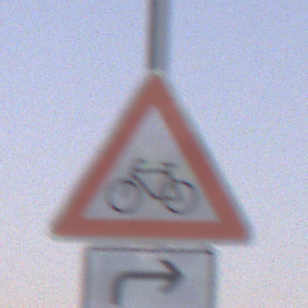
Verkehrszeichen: RadverkehrRechts
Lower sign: RichtungsangabeDurchPfeile5
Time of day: Dusk
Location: Outdoor (Nature)
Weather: Clear
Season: NotSpecified
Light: Natural